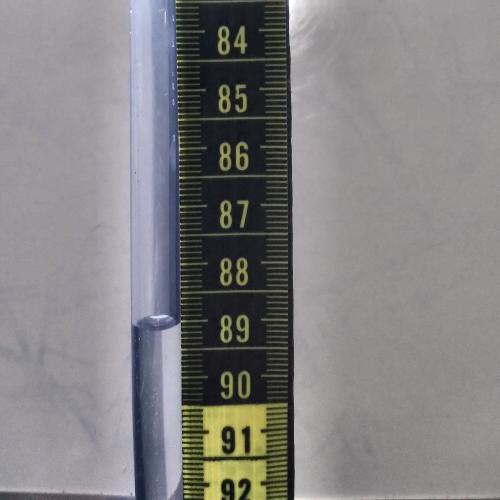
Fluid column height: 89.0 cm